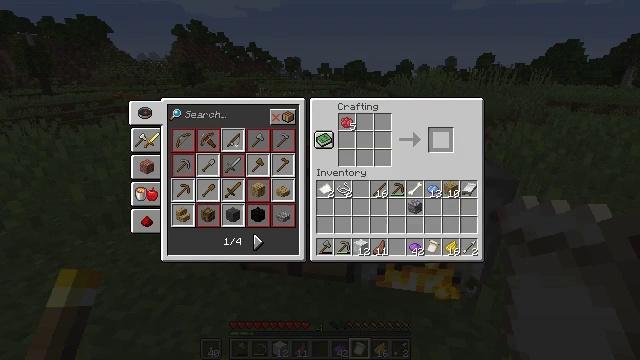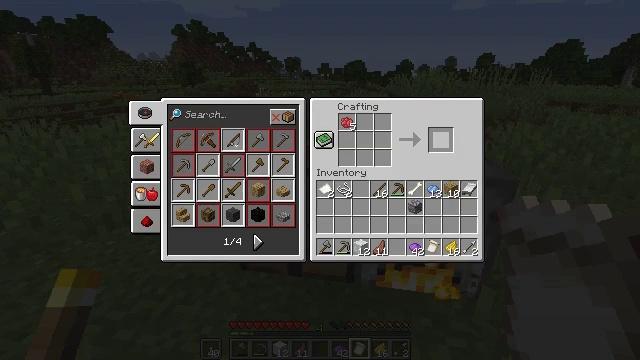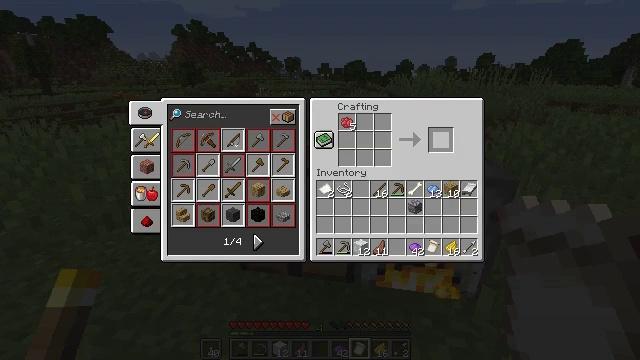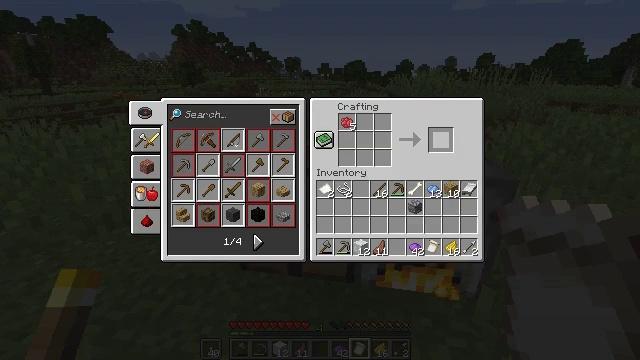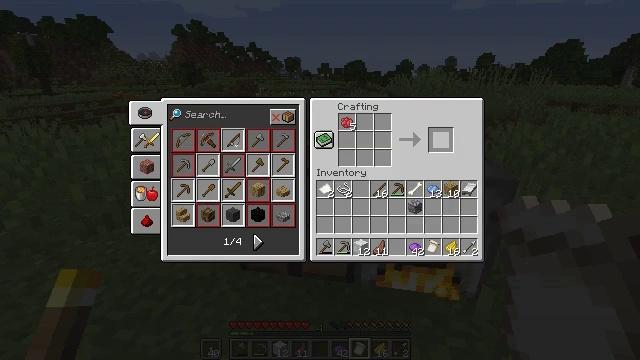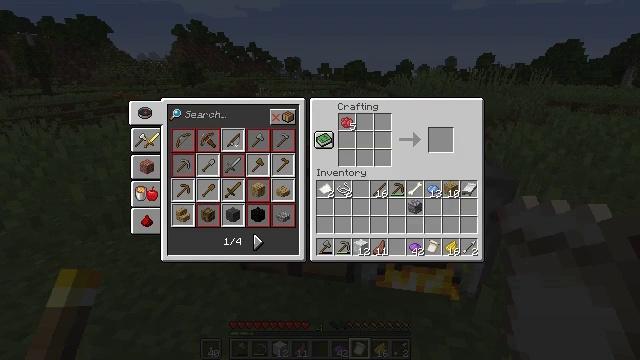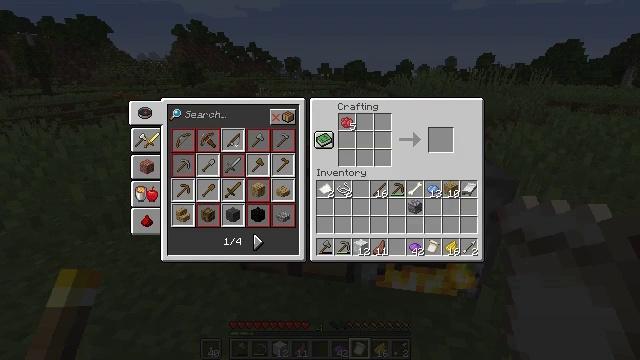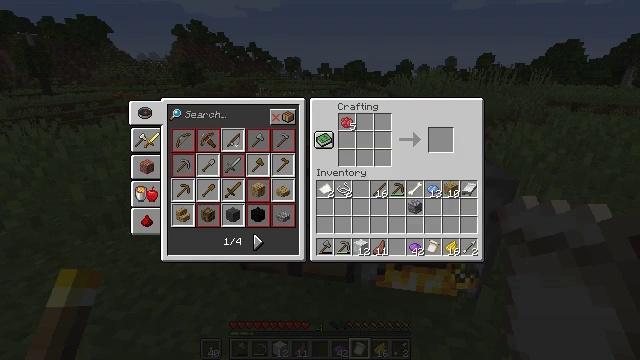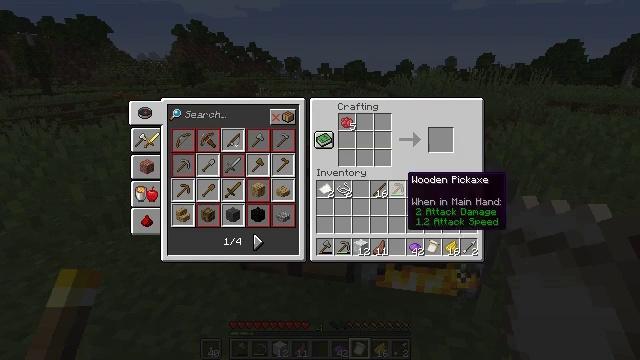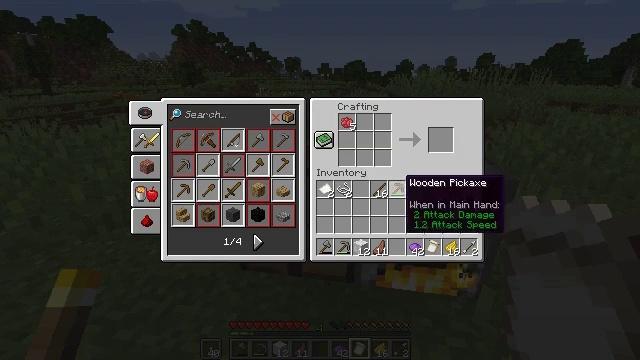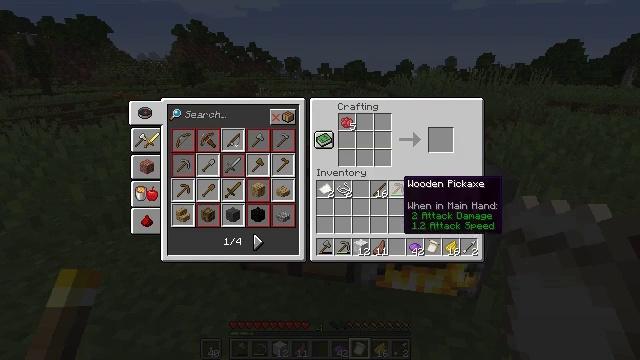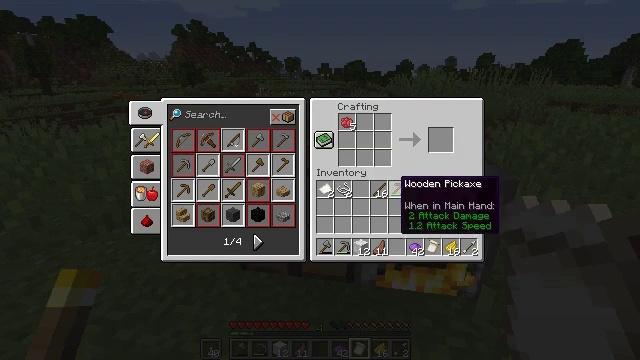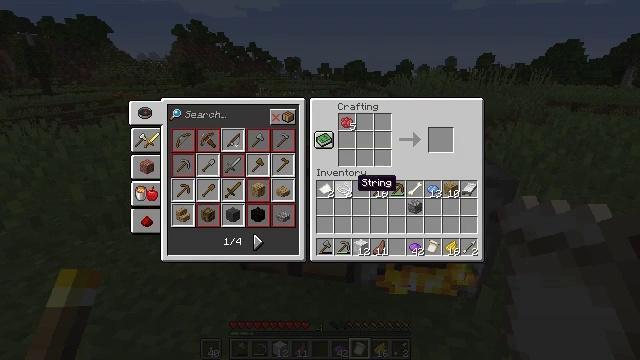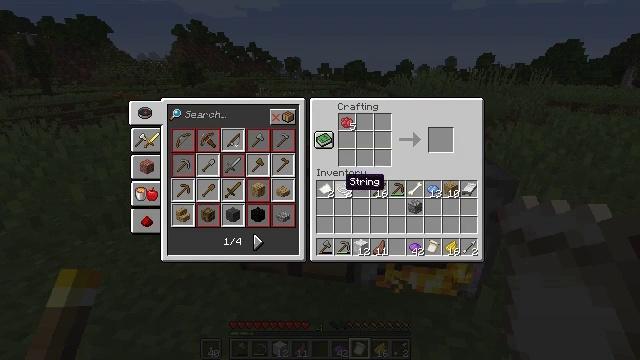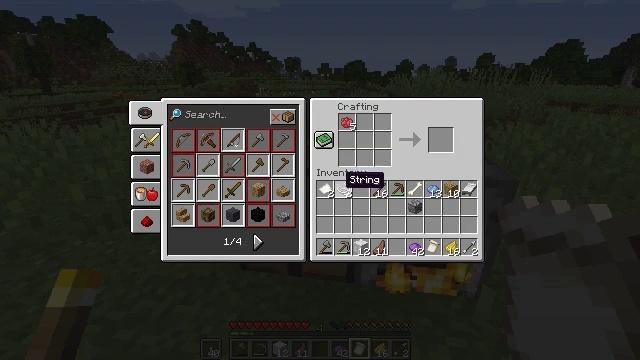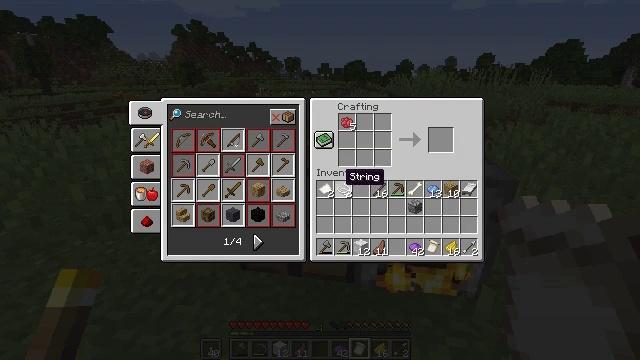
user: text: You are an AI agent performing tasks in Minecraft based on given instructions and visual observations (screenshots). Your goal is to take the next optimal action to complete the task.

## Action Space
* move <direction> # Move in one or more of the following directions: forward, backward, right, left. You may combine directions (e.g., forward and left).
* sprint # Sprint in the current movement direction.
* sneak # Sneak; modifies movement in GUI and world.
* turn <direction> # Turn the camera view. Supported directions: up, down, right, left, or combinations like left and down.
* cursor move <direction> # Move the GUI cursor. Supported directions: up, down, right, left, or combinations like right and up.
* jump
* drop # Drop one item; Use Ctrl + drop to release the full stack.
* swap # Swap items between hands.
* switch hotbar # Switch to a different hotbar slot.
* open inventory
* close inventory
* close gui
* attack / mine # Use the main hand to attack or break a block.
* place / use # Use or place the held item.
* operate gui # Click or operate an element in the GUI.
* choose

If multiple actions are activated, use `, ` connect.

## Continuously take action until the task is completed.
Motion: motion action
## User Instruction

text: Make a loom with planks and string.
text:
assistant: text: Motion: sneak, open gui
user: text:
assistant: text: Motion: sneak
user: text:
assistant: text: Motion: sneak
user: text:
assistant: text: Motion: sneak
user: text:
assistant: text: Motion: cursor move left and down
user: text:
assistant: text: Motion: cursor move left and down
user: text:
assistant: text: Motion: cursor move down
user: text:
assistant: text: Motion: cursor move left and down
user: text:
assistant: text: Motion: no_op
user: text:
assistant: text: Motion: no_op
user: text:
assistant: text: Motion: no_op
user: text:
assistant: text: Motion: cursor move left
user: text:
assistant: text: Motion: cursor move left
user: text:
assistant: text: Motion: no_op
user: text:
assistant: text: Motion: no_op
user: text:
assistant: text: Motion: no_op
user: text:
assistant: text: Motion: no_op
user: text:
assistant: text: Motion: no_op
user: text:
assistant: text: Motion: no_op
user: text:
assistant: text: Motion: no_op
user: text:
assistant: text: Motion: no_op
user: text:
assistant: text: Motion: operate gui
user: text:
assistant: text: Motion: operate gui
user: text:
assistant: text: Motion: cursor move up, operate gui
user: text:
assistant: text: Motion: cursor move up
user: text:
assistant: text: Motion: cursor move up
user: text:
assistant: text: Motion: no_op
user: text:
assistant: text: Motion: no_op
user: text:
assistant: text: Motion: no_op
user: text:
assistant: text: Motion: operate gui